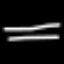
Label: line